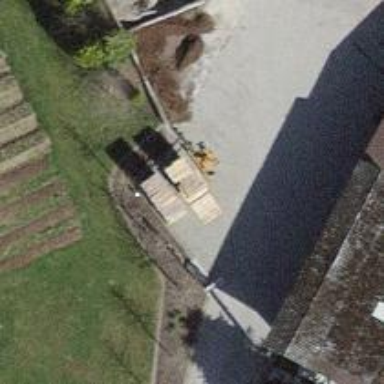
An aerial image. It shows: Building yard.